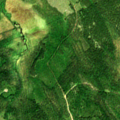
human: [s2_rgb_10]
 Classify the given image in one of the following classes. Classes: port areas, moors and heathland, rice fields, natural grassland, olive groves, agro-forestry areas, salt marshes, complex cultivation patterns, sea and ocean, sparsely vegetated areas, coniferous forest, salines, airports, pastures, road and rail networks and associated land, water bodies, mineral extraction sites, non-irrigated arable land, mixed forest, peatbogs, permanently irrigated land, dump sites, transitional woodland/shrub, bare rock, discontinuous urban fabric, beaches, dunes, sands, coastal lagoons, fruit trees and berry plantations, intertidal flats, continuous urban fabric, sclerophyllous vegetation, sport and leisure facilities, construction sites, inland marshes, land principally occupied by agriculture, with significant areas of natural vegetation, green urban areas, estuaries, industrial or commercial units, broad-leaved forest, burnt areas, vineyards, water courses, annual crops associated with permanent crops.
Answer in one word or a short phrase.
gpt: coniferous forest, transitional woodland/shrub, peatbogs